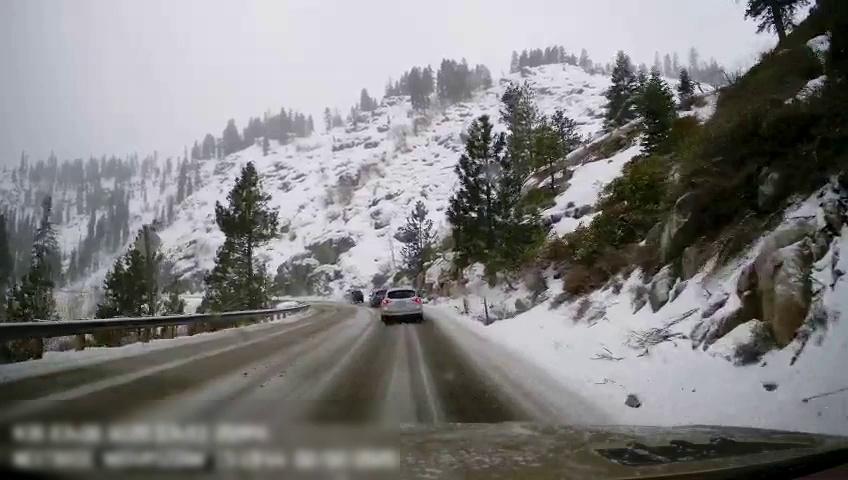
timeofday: Day
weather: Snowy
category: Drivable Space
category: Vehicles | Car
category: Vehicles | Car
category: Vehicles | Car